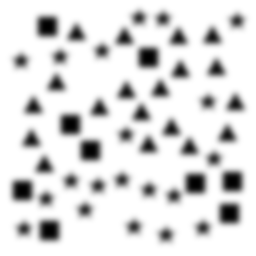
Squares: 9
Triangles: 19
Stars: 20
Total shapes: 48